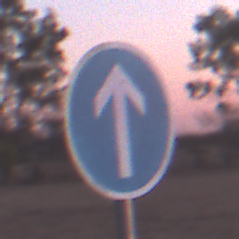
Verkehrszeichen: VorgeschriebeneFahrtrichtungGeradeaus
Umgebung: Outdoor, Nature
Tageszeit: SunriseSunset
Wetter: Clear
Licht: Natural
Jahreszeit: NotSpecified
Kontrast: LowContrast